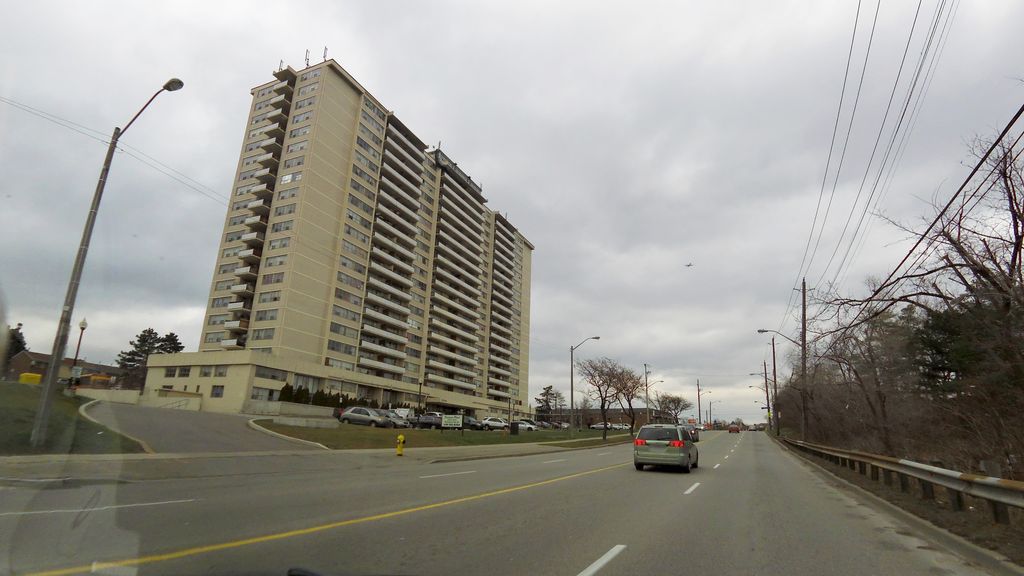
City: toronto